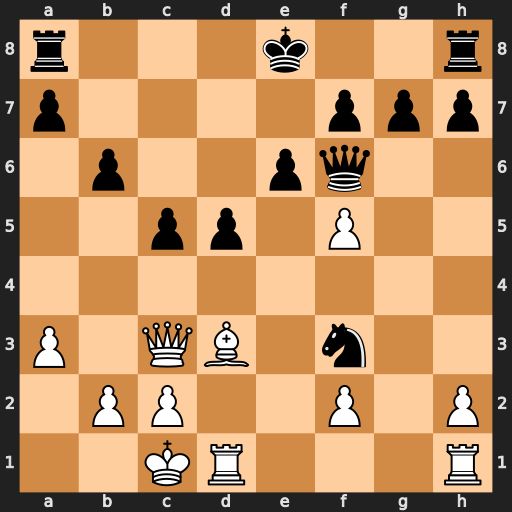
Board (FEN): r3k2r/p4ppp/1p2pq2/2pp1P2/8/P1QB1n2/1PP2P1P/2KR3R
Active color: w
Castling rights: kq
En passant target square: -
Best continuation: Bb5+ Kf8 Qxf3